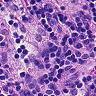
Metastatic tissue present: no